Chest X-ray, PA view. Patient: 61 years old, sex F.
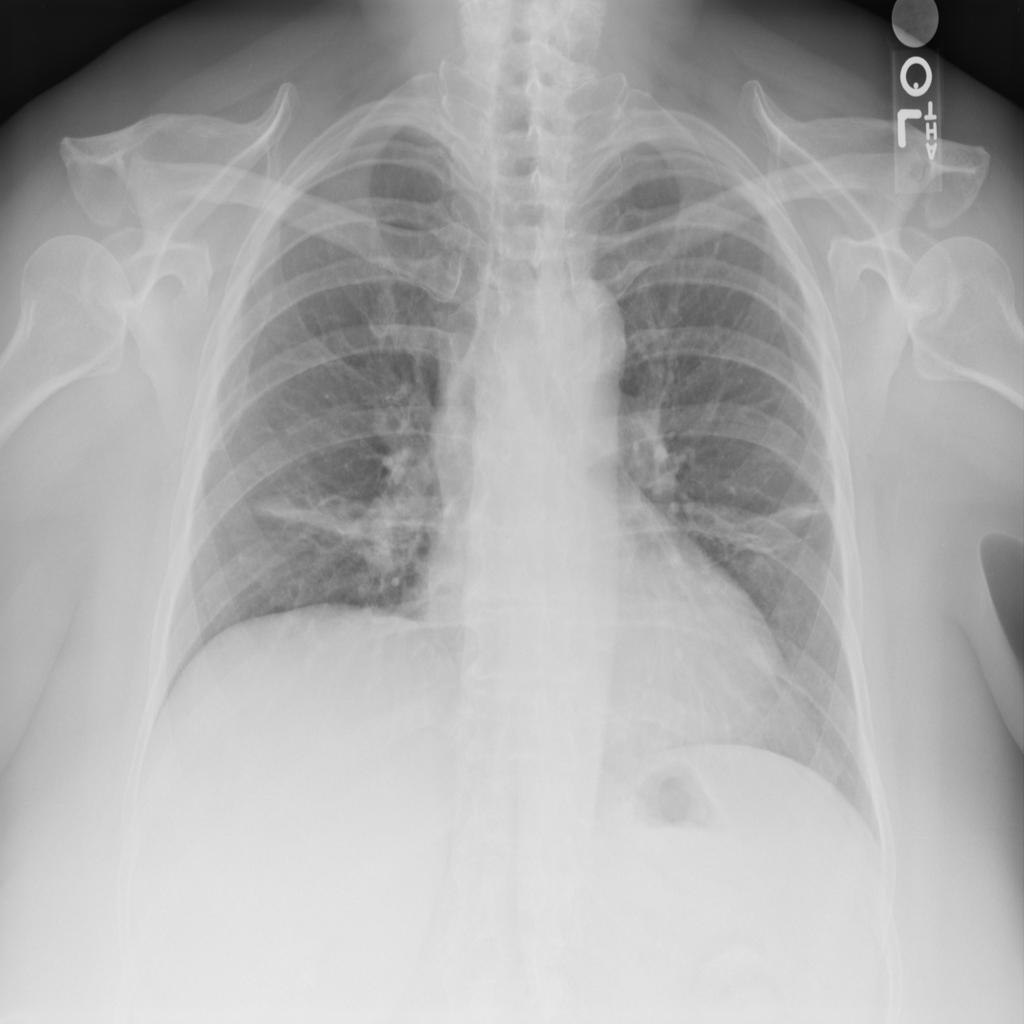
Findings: Atelectasis